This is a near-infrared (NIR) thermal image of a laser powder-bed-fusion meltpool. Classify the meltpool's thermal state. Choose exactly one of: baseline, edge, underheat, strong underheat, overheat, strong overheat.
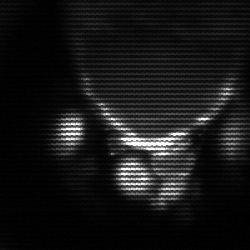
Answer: baseline